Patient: sex M, age 60
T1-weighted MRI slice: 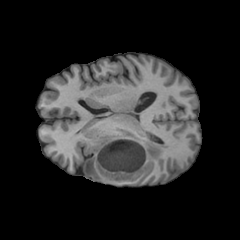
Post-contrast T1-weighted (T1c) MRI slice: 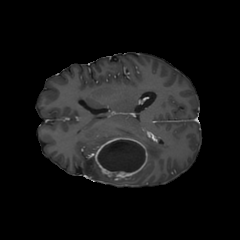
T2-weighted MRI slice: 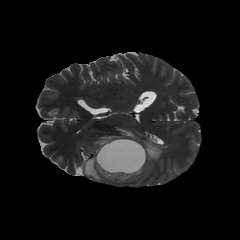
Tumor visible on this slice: yes
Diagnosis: Glioblastoma, IDH-wildtype
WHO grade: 4